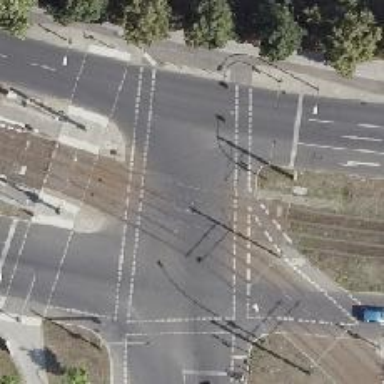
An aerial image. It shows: Tram level crossing on railway.